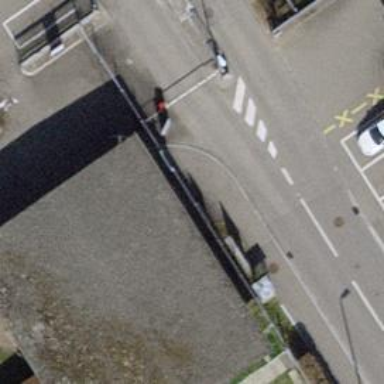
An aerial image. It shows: Full-height turnstile barrier.